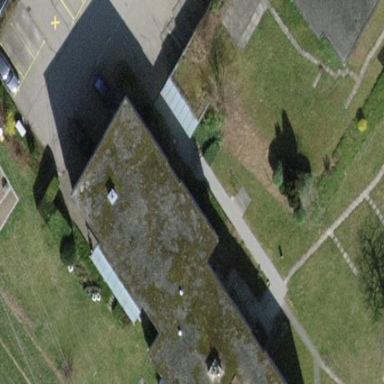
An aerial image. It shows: Flat-roofed building.